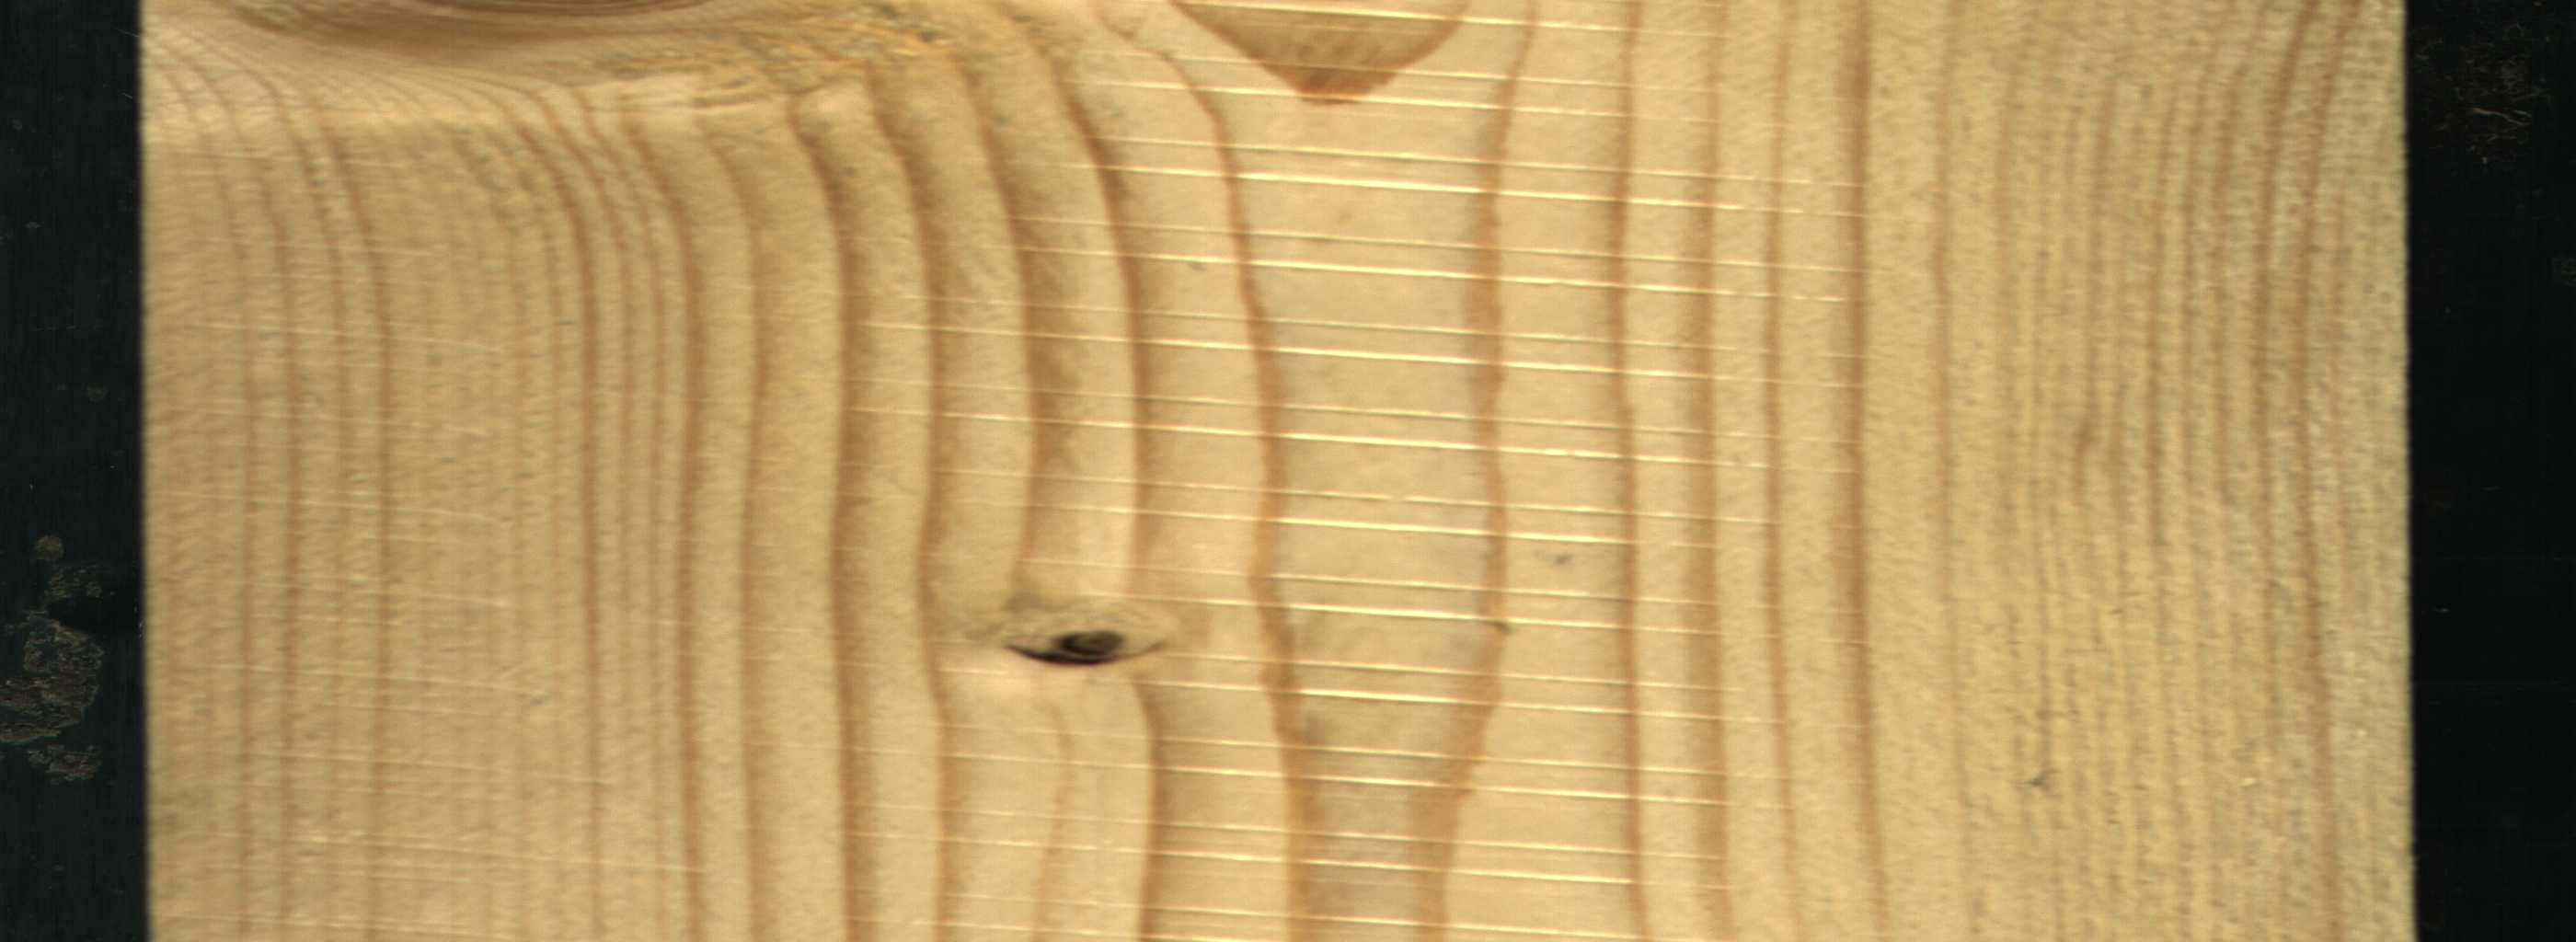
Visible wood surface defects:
Dead_Knot
Live_Knot